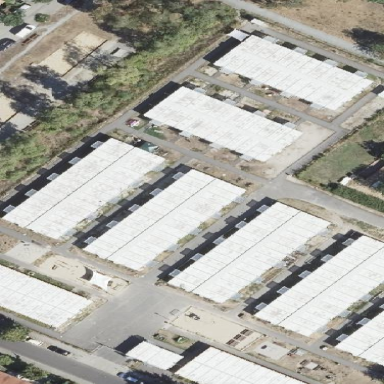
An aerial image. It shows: Site designated for refugees.